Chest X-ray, PA view. Patient: 42 years old, sex F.
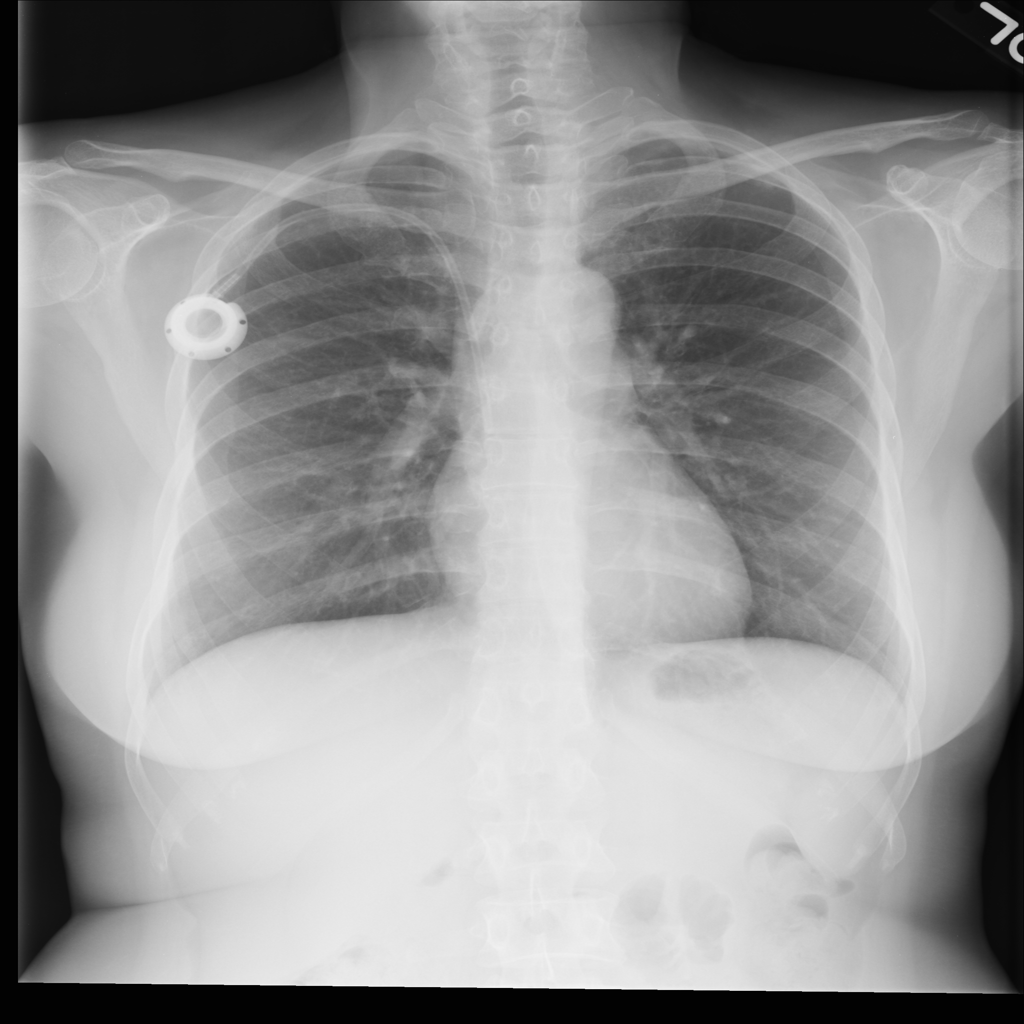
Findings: No Finding